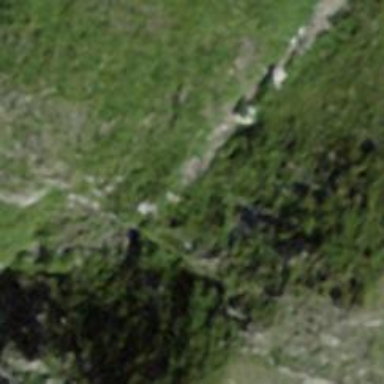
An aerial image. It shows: Natural cliff.